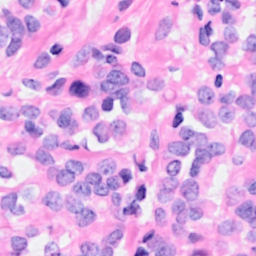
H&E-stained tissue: Breast